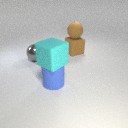
large brown rubber cube behind large blue rubber cylinder